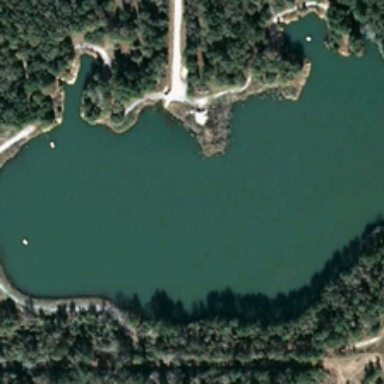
Many green trees are around an irregular green pond .